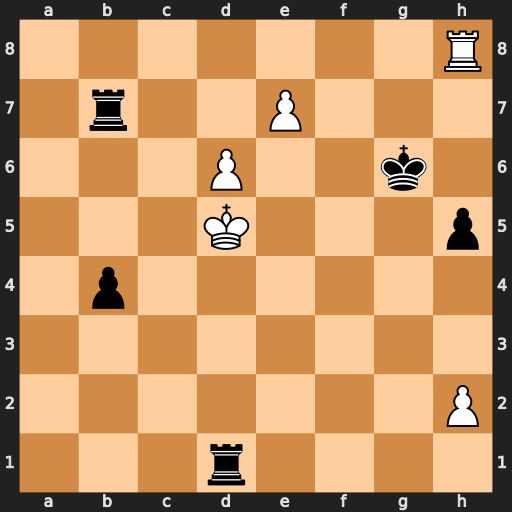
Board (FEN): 7R/1r2P3/3P2k1/3K3p/1p6/8/7P/3r4
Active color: w
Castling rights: -
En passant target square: -
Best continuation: Kc6 Rxe7 dxe7